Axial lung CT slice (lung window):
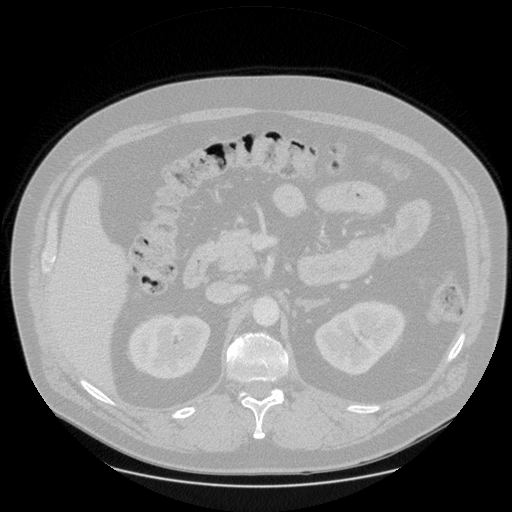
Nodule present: no